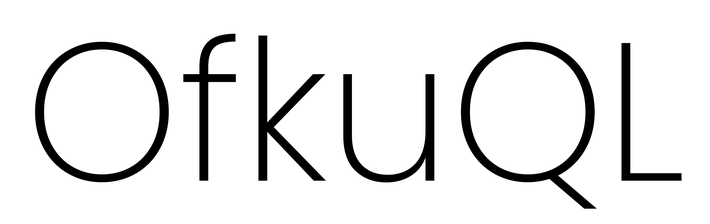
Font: Poppins-ExtraLight